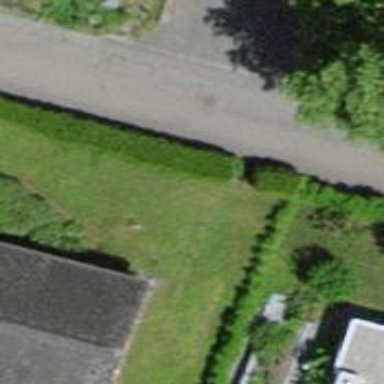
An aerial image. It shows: Hedge barrier.